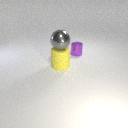
large yellow rubber cylinder below large gray metal sphere